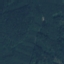
Land use / land cover: Forest